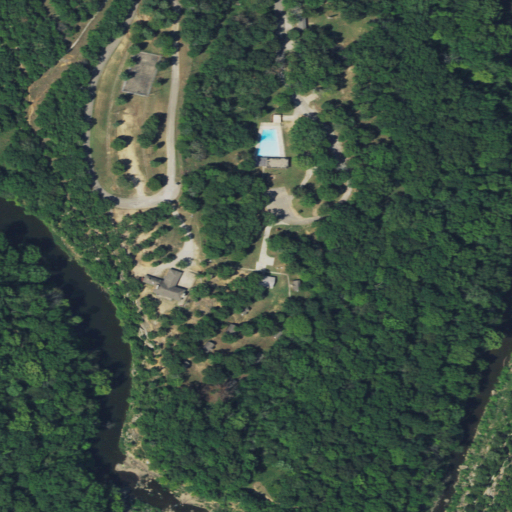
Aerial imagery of cliff(s) in Oklahoma named Lookout Point containing deciduous forest, open development, grassland, evergreen forest, low intensity development, open water, and medium intensity development